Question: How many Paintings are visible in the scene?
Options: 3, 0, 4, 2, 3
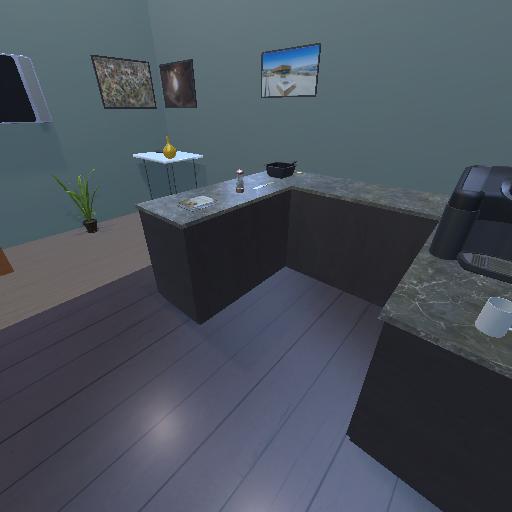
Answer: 3